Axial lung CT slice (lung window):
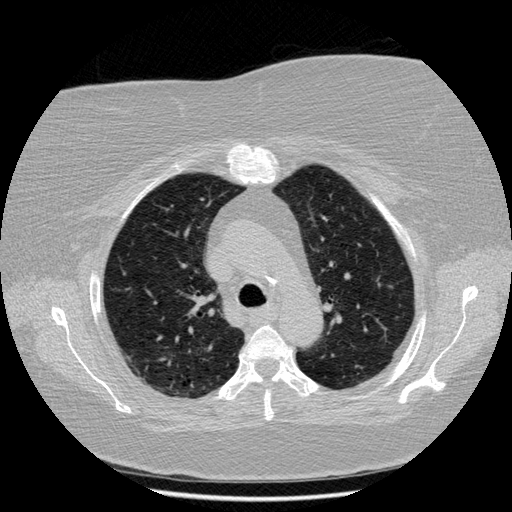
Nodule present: no